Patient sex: M
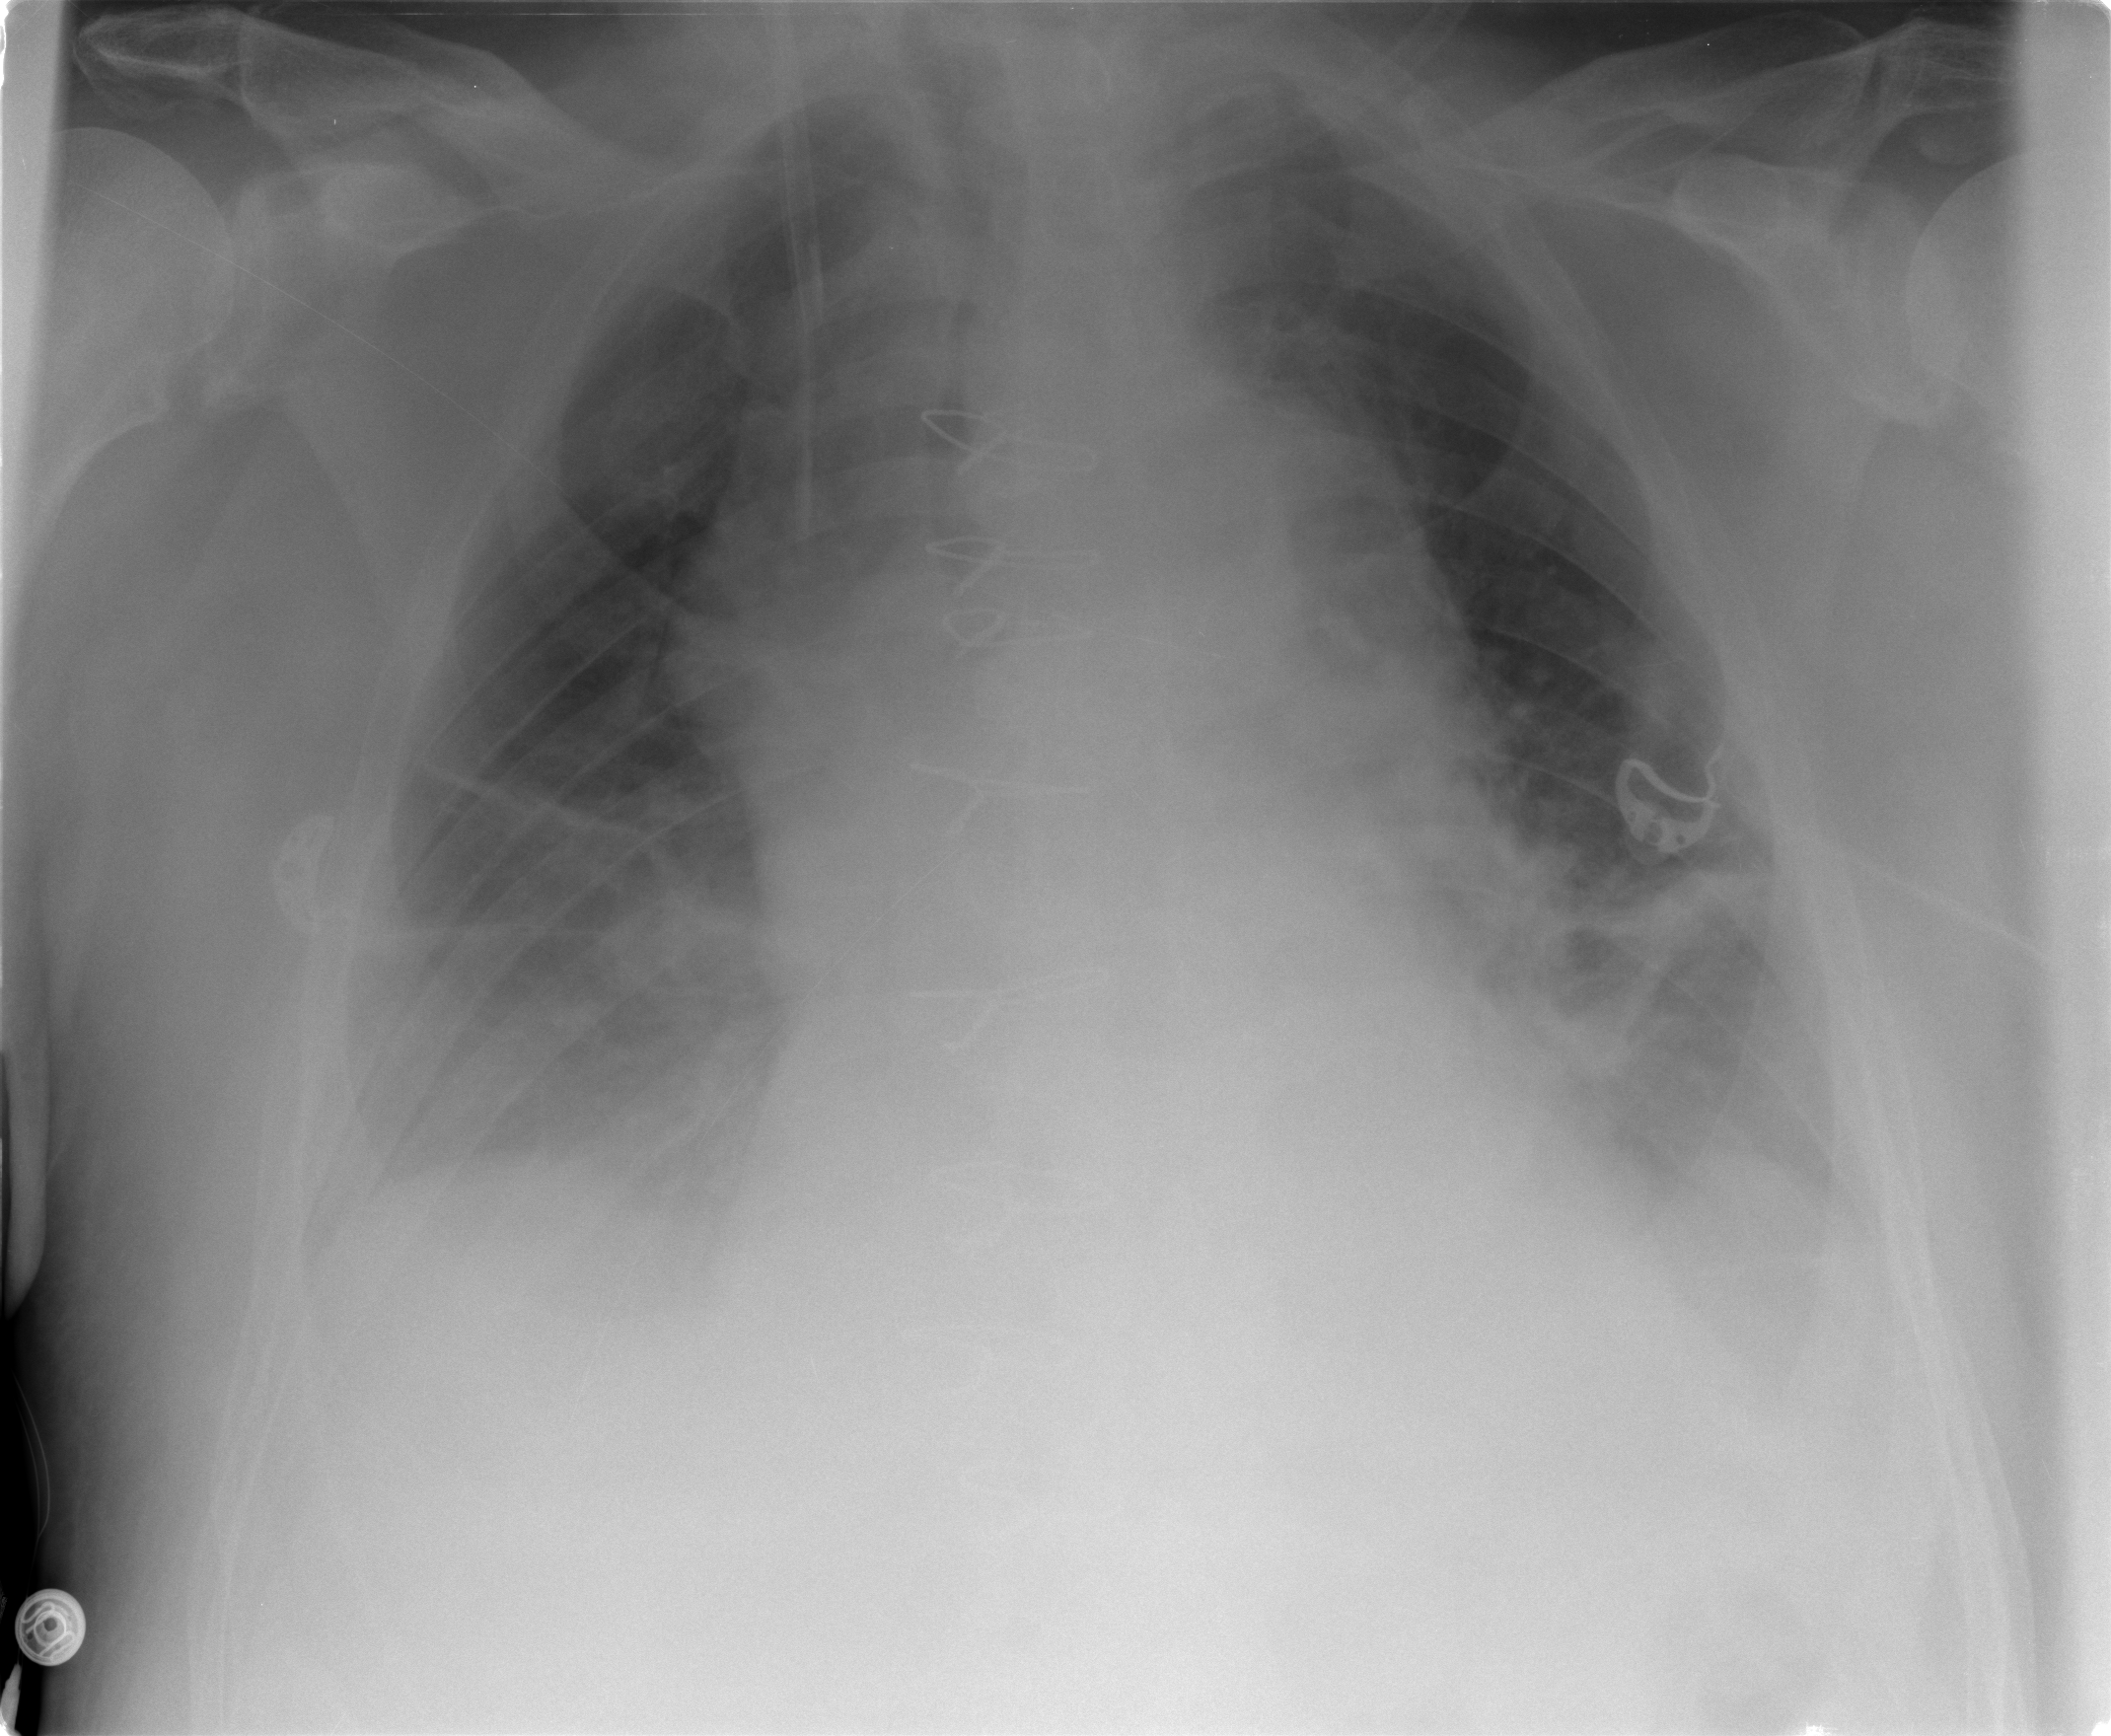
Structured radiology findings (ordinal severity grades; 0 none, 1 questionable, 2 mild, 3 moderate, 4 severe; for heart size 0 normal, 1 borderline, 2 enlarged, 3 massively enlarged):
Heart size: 0
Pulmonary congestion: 0
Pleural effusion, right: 0
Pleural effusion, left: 2
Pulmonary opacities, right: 0
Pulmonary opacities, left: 0
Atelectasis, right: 2
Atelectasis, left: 2